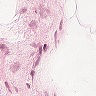
Metastatic tissue present: no